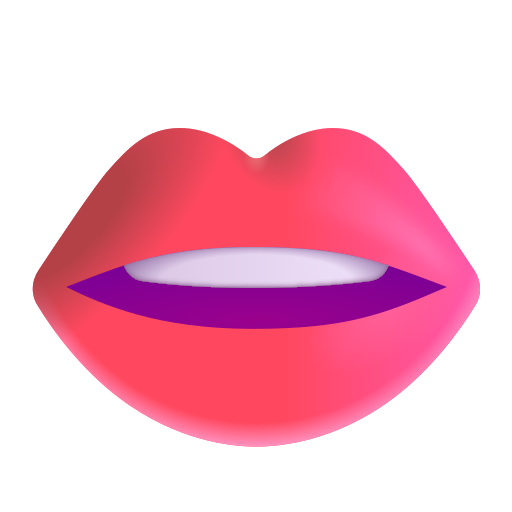
mouth color